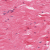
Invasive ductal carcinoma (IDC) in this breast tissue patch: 0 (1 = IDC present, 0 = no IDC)